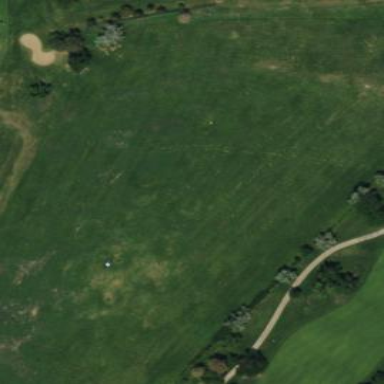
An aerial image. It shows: Driving range for golf on grass.